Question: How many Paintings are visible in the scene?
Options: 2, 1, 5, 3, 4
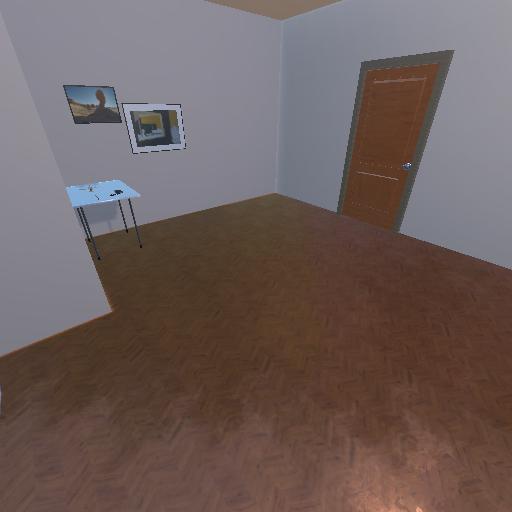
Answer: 2